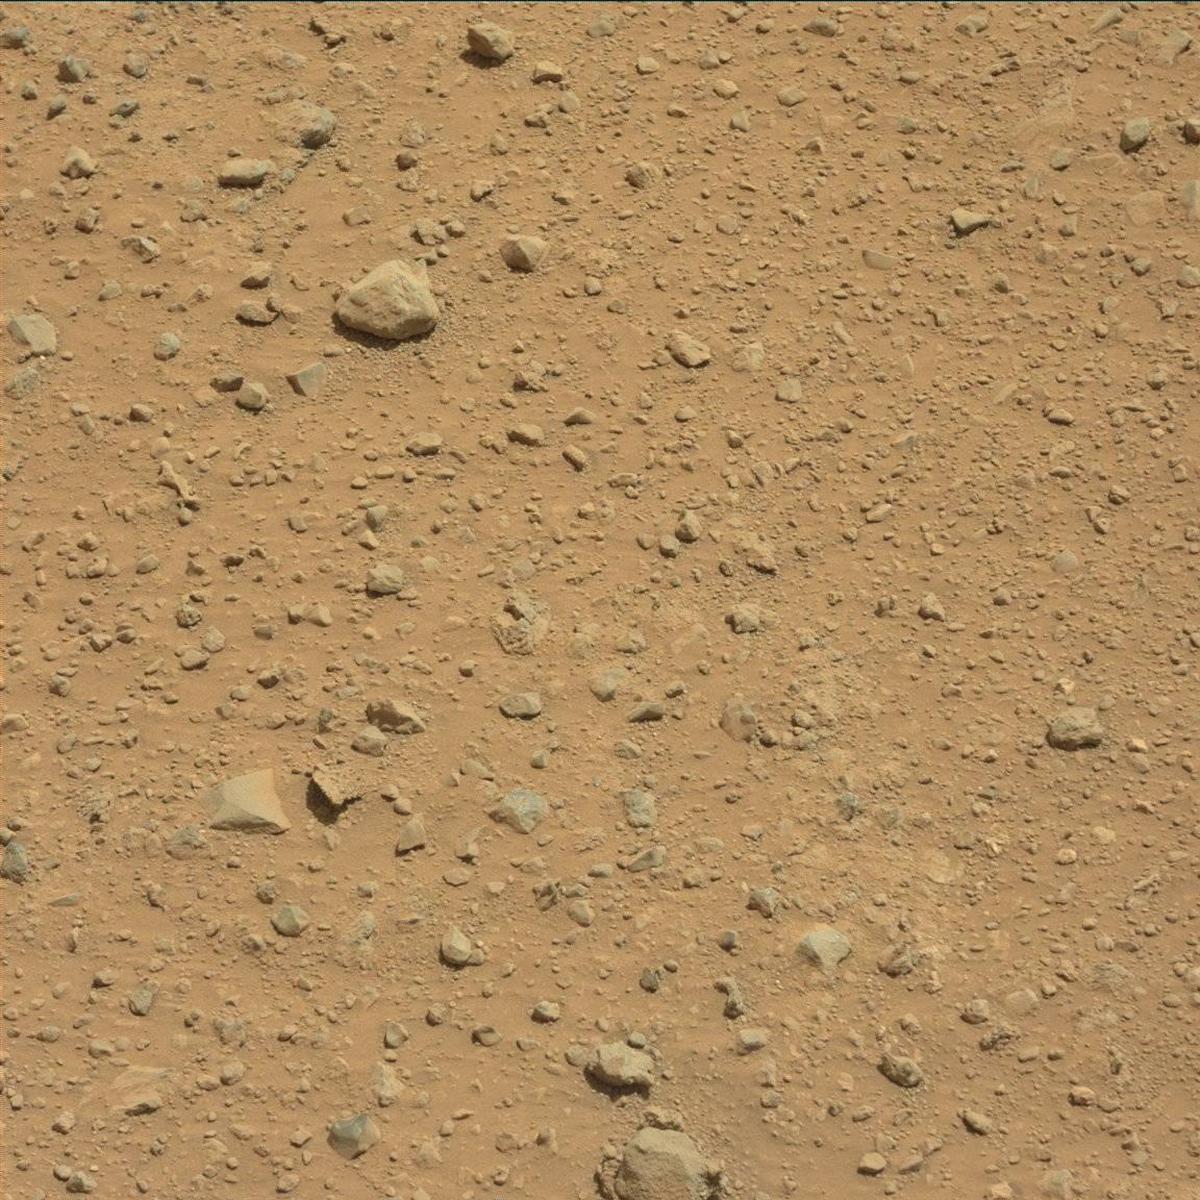
Terrain classes present: Bedrock, Rock, Sand / Soil